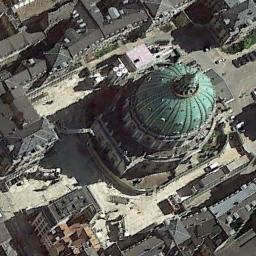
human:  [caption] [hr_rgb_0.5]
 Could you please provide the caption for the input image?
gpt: The church with a green circular pointed tower is surrounded by other buildings .

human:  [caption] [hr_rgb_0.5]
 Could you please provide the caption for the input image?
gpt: The church with a blue circular roof is on the open place surrounded by many buildings .

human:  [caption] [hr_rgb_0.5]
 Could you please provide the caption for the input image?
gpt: This is a church  It has a green roof .

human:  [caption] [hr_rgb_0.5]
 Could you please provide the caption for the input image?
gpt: A cathedral with a gray roof, The main house in the middle of the church has a cyan dome, And there are many buildings and roads around the church .

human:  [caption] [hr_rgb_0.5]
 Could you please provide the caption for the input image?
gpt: There are many buildings next to the church .